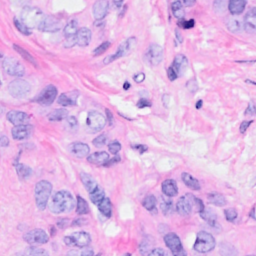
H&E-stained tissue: Breast